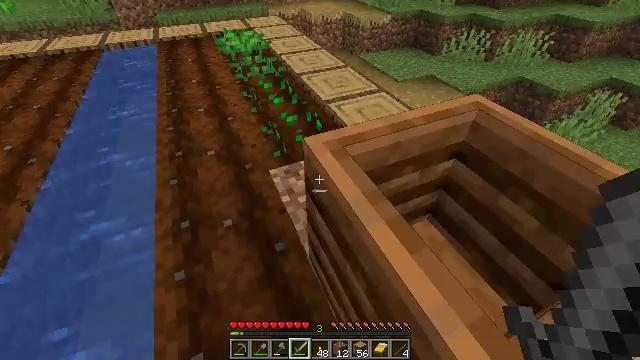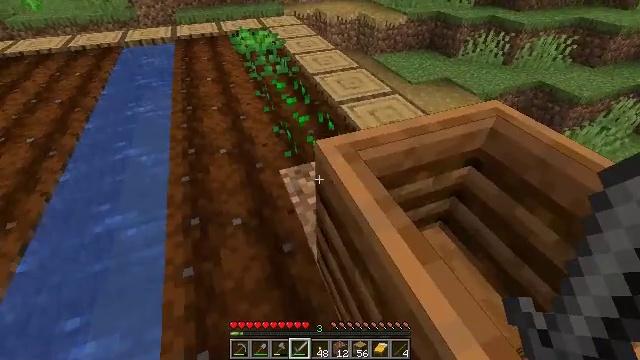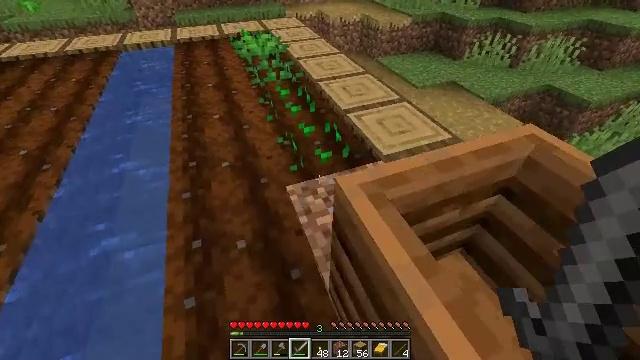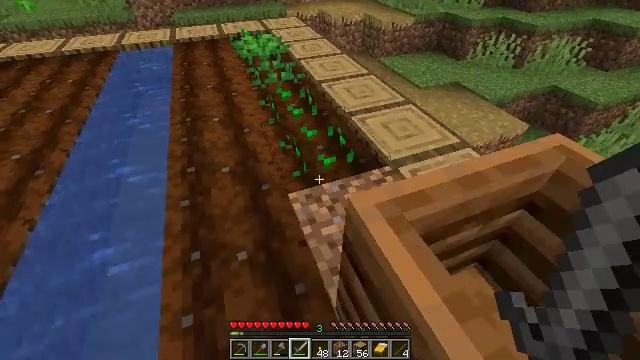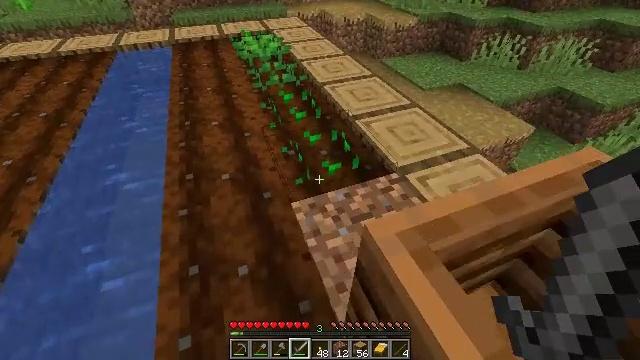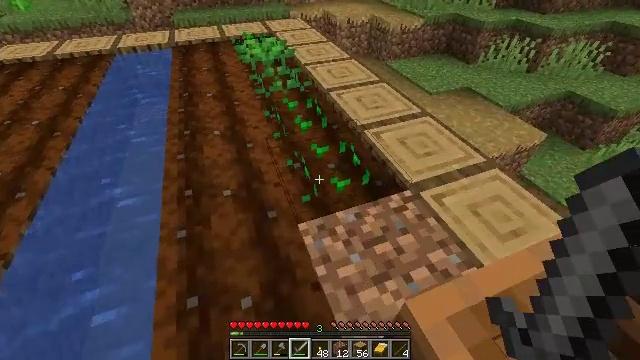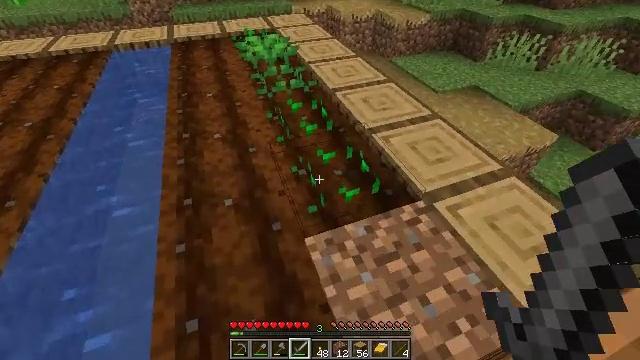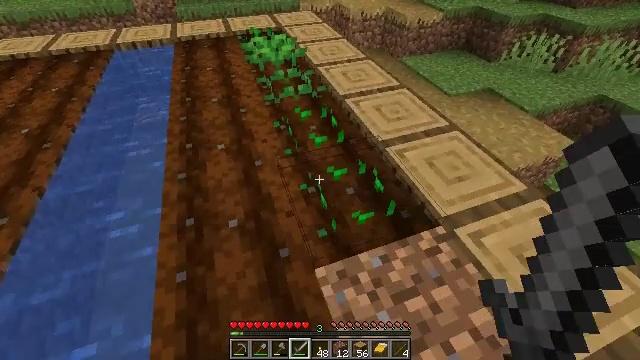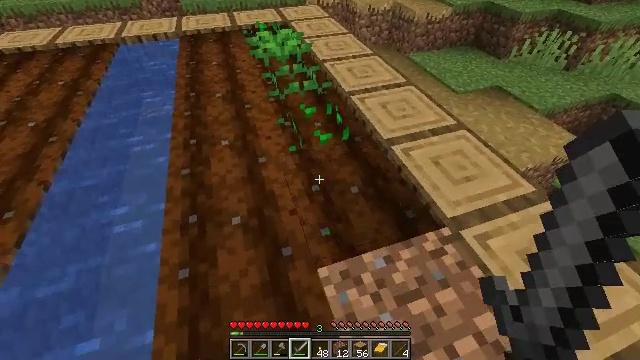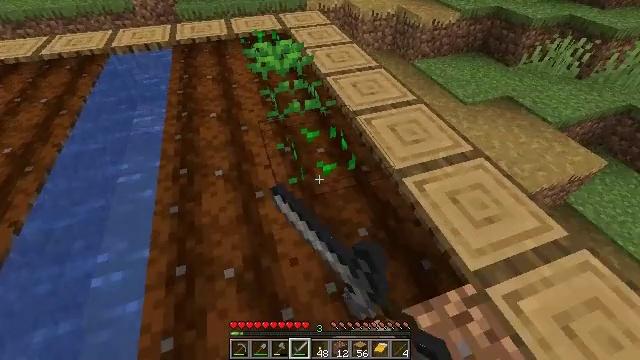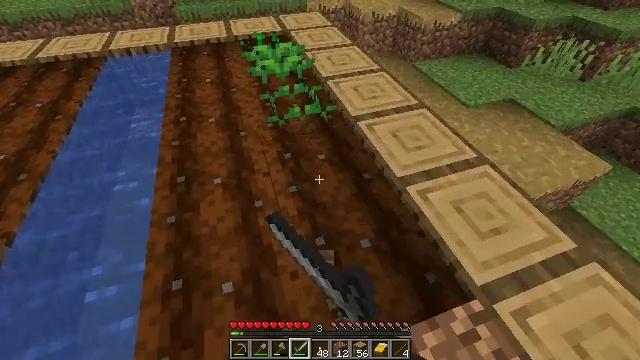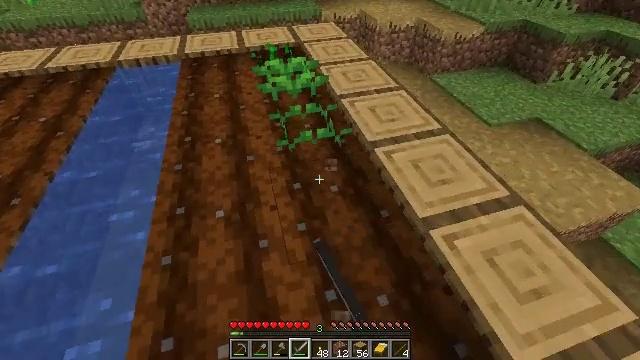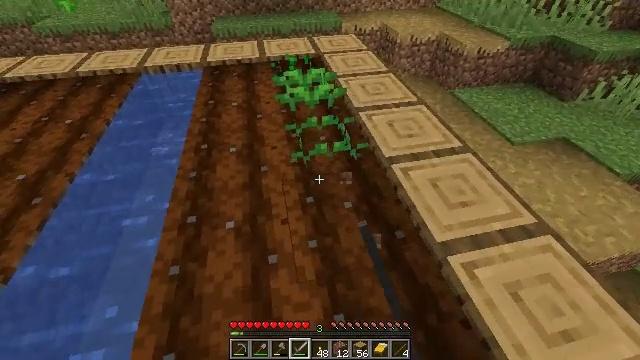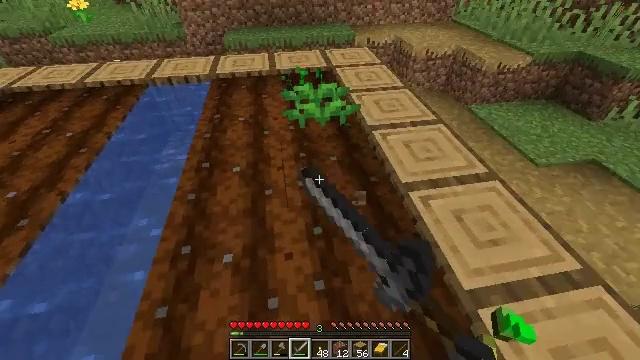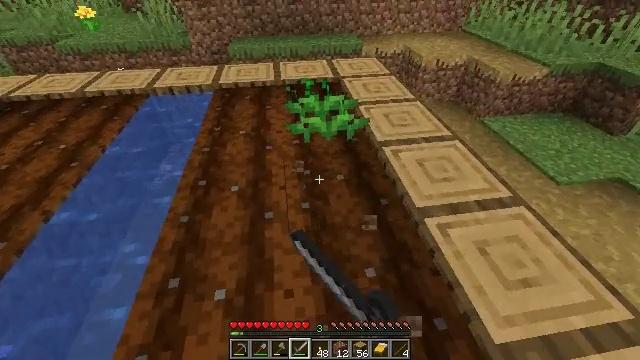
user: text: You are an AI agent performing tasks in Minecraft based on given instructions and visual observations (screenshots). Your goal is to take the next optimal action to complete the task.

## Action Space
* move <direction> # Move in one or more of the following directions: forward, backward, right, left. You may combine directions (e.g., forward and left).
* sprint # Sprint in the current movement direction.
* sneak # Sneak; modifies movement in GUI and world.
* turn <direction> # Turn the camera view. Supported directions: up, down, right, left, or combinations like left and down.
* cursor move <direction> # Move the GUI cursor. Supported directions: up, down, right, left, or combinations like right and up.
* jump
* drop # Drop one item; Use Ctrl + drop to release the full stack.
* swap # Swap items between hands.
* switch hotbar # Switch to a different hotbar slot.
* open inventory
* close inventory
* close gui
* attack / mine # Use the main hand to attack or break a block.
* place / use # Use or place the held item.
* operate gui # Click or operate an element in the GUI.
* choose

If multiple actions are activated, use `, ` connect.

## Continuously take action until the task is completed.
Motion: motion action
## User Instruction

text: Gather wheat by left-clicking on it.
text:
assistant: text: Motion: move forward, turn left
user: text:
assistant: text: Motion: move forward
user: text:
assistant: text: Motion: move forward
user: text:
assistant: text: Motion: move forward
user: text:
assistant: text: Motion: move forward
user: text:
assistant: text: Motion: move forward, turn down
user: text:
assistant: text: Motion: move forward, turn left and down
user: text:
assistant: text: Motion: move forward, turn left, attack / mine
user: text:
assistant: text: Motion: move forward, attack / mine
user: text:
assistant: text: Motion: move forward, attack / mine
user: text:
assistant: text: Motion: move forward, turn left, attack / mine
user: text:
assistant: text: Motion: move forward, turn left and up, attack / mine
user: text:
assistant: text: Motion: move forward, turn left and up, attack / mine
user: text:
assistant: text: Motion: move forward, turn left and up, attack / mine
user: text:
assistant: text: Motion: attack / mine